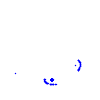
Particle: kaon